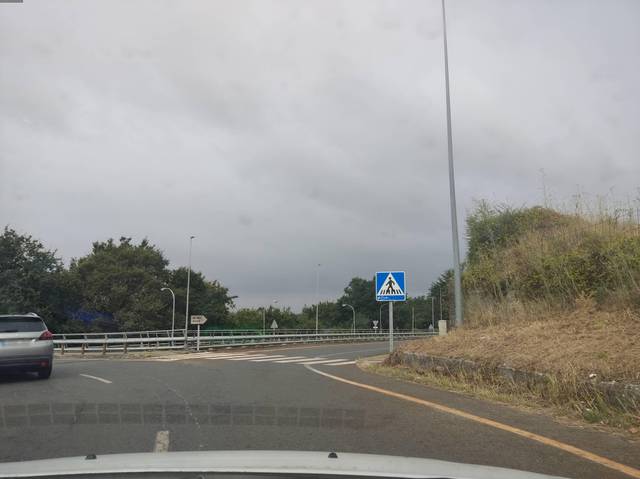
Region: Spain
Coordinates: 42.87, -8.576